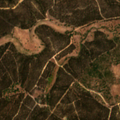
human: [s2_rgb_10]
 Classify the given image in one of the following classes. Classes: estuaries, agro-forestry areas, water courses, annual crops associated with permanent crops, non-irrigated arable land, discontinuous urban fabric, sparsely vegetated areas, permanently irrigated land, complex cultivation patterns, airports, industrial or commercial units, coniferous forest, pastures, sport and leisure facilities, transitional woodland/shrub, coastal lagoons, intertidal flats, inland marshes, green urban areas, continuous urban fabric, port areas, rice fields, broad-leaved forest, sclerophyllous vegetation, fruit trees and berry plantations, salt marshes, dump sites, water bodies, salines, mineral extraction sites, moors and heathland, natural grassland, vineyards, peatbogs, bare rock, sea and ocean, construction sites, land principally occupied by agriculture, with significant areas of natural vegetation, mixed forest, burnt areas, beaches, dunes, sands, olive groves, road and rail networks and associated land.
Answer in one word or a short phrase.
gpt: agro-forestry areas, broad-leaved forest, mixed forest